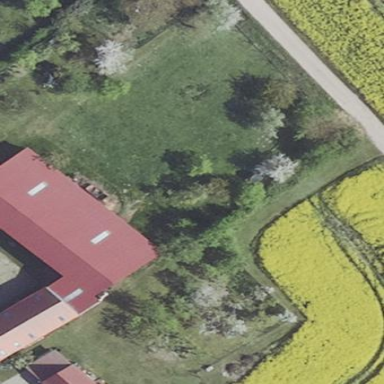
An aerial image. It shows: Shed building.